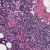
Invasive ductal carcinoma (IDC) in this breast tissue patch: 0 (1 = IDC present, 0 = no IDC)